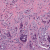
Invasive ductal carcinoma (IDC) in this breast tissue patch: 1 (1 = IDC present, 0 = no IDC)